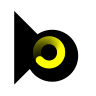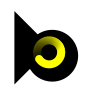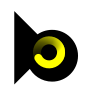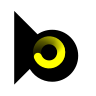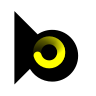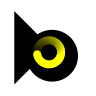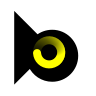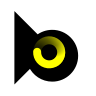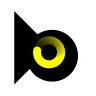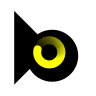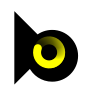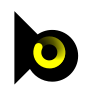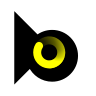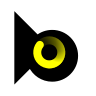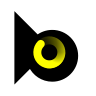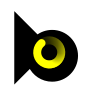
Cursor type: progress
OS/theme: linux-notwaita
Variant: white